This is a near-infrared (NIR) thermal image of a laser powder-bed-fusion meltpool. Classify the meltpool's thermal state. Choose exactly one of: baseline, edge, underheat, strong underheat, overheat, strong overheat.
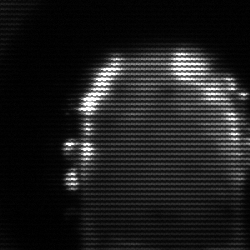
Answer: baseline